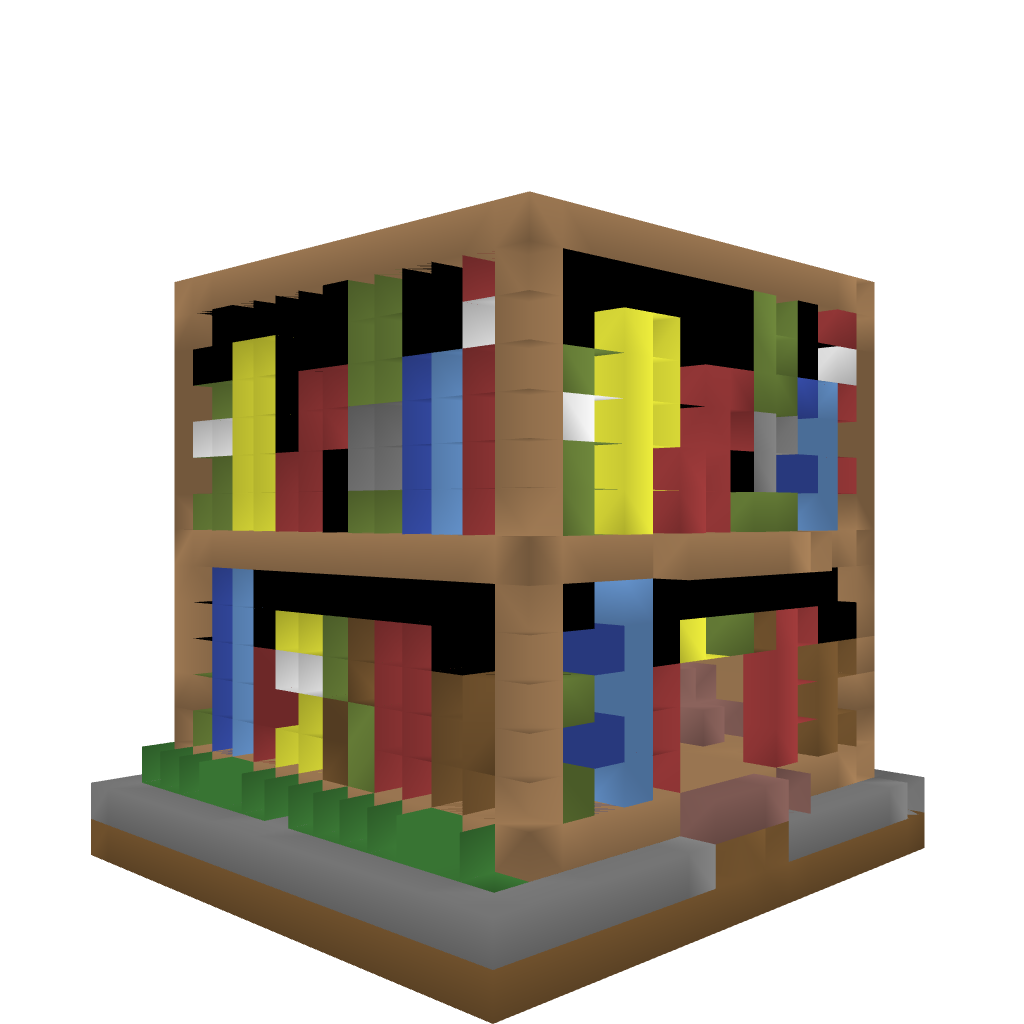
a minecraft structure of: Enchantment library bad low quality